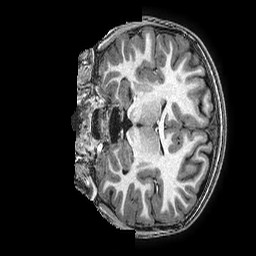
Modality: T1w
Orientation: coronal
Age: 8
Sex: female
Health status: ill
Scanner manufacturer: ge
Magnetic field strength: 3 T
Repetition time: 0.0077 s
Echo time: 0.003436 s